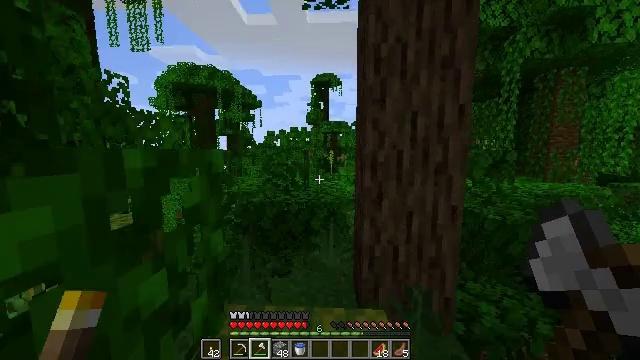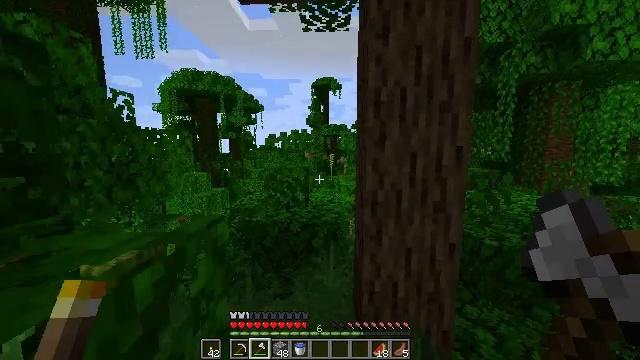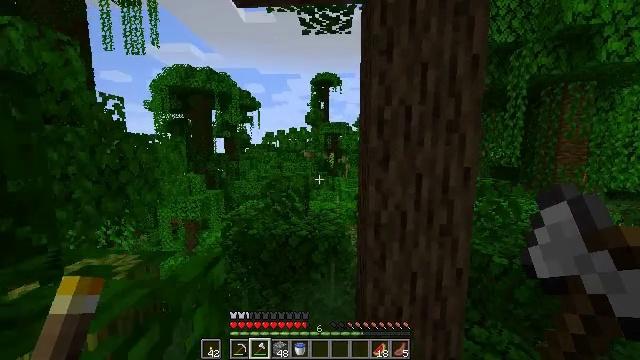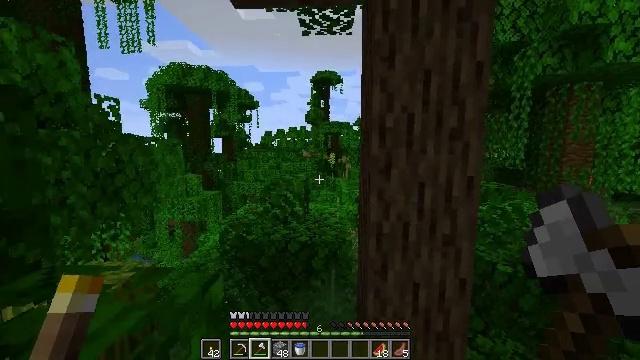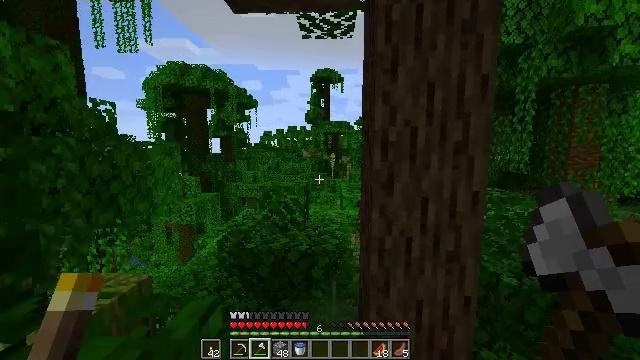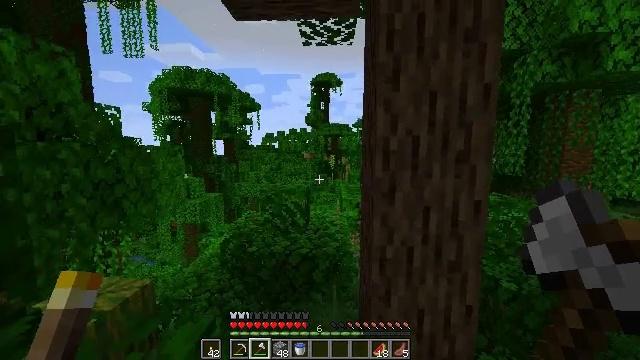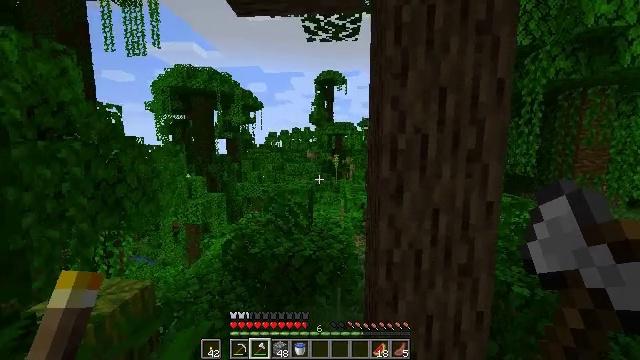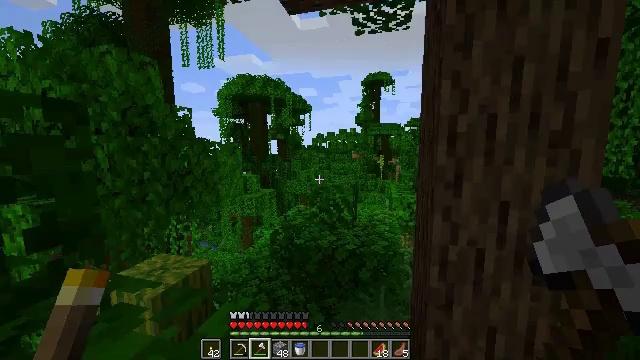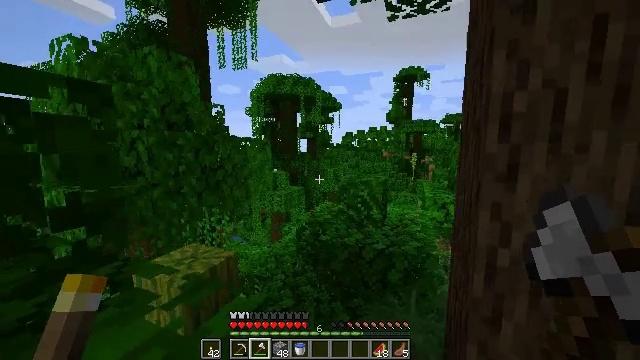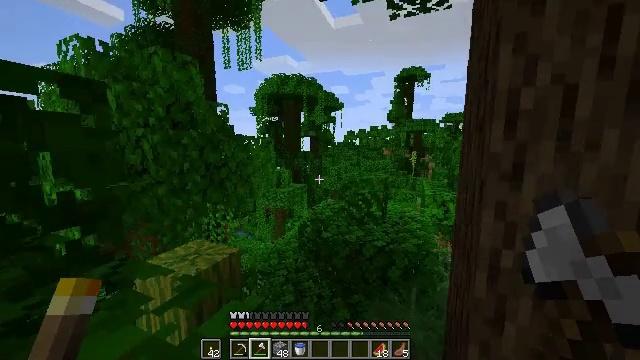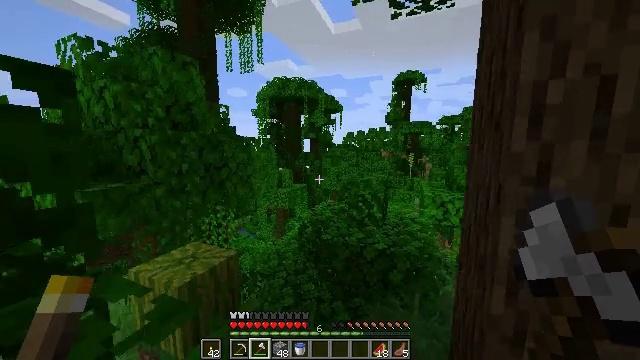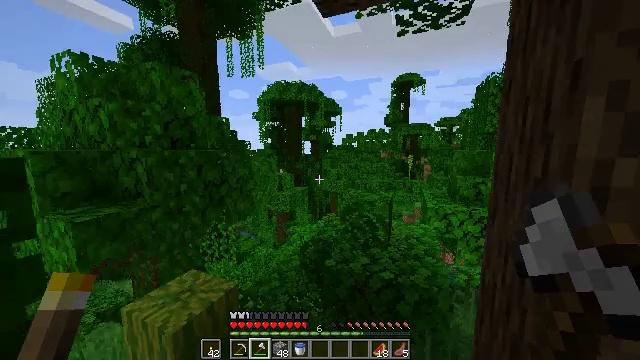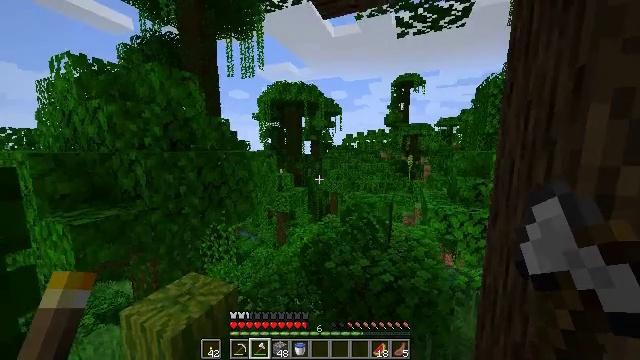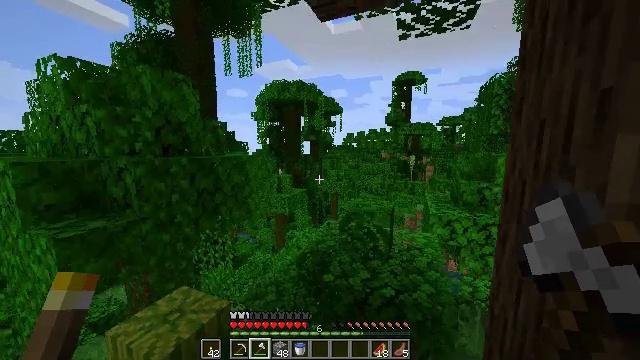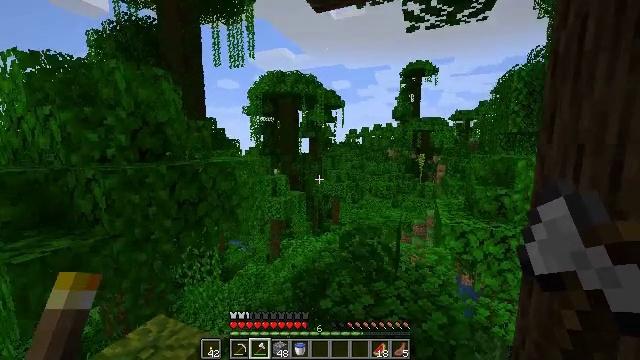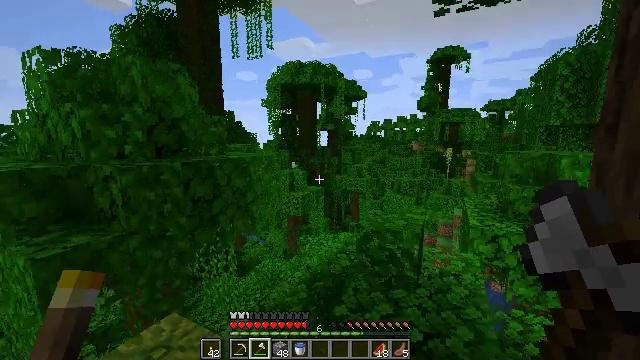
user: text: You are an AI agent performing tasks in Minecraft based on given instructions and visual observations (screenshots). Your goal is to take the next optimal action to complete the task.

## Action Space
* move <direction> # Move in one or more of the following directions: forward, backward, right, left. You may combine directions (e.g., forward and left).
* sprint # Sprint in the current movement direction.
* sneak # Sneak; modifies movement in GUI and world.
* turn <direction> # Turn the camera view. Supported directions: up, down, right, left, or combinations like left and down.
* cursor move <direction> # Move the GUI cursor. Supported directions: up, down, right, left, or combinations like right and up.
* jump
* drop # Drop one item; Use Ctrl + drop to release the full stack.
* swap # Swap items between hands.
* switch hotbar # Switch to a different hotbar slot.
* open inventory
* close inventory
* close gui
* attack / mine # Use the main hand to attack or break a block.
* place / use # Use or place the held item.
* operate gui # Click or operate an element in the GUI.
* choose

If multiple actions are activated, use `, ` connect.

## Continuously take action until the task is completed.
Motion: motion action
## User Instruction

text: Kill the chicken.
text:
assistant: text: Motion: move forward, sprint, jump
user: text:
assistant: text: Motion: move forward, sprint, jump
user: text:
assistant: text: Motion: move forward, sprint, jump
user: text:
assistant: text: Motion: move forward, sprint
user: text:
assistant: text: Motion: move forward, sprint
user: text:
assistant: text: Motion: move forward, sprint
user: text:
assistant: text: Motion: move forward, sprint, turn left
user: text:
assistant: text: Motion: move forward, sprint, turn left
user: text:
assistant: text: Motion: move forward, sprint
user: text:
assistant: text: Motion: move forward, sprint
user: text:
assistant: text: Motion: move forward, sprint, jump
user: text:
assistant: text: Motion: move forward, sprint, jump
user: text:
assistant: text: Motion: move forward, sprint, jump
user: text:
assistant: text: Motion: move forward, sprint
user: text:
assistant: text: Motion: move forward, sprint, turn left and down
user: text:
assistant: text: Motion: move forward and move right, sprint, turn left and down
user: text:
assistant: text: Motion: move forward and move right, sprint, turn left and down
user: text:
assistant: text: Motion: move forward and move right, sprint, turn left and down
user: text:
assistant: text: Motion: move forward and move right, sprint, turn left and down
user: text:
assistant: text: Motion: move forward and move right, sprint, turn left
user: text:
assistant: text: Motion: move forward and move right, sprint, turn left
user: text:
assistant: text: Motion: move forward and move right, sprint, turn left
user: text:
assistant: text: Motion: move forward and move right, sprint
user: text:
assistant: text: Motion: move forward and move right, sprint
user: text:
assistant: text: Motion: move forward, sprint
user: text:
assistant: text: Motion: move forward, sprint, turn left and down, jump
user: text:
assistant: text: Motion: move forward and move left, sprint, turn left and down, jump
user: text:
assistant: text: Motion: move forward and move left, sprint, jump
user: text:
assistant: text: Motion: move forward and move left, sprint
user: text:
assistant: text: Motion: move forward and move left, sprint